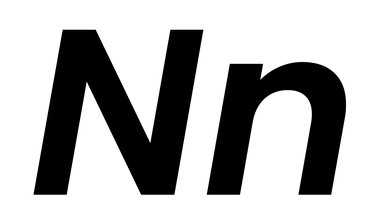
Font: Poppins-SemiBoldItalic